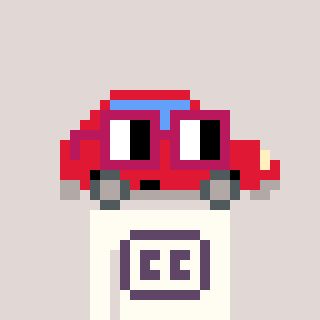
a pixel art character with square dark red glasses, a car-shaped head and a grayscale-colored body on a warm background